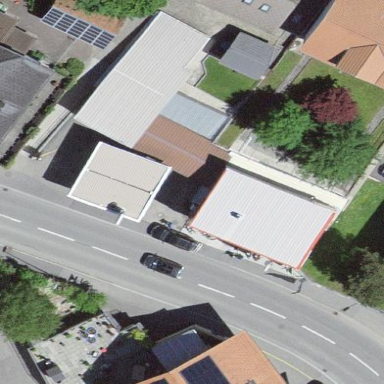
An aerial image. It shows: Building.